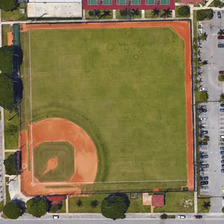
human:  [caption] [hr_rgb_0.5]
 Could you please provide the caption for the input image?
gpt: a baseball field is near several green trees and a small parking lot .

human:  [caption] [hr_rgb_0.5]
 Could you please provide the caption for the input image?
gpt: a baseball field is near several green trees and a small parking lot .

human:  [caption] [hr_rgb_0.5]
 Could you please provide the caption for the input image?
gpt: a baseball field is near several green trees and a small parking lot .

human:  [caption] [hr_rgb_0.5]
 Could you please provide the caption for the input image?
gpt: a baseball field is near several green trees and a small parking lot .

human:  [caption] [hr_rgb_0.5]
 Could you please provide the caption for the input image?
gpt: a baseball field is near several green trees and a small parking lot .